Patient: sex M, age 65
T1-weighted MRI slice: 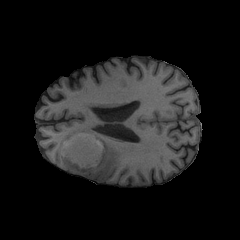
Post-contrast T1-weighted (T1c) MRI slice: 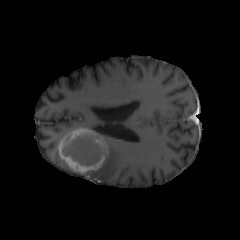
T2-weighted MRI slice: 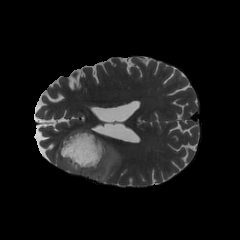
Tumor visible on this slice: yes
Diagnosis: Glioblastoma, IDH-wildtype
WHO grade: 4